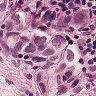
Metastatic tissue present: yes